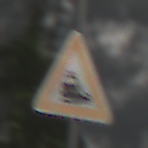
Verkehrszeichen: Bahnuebergang
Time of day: Midday
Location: Outdoor (Suburban)
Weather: Clear
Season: NotSpecified
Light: Natural